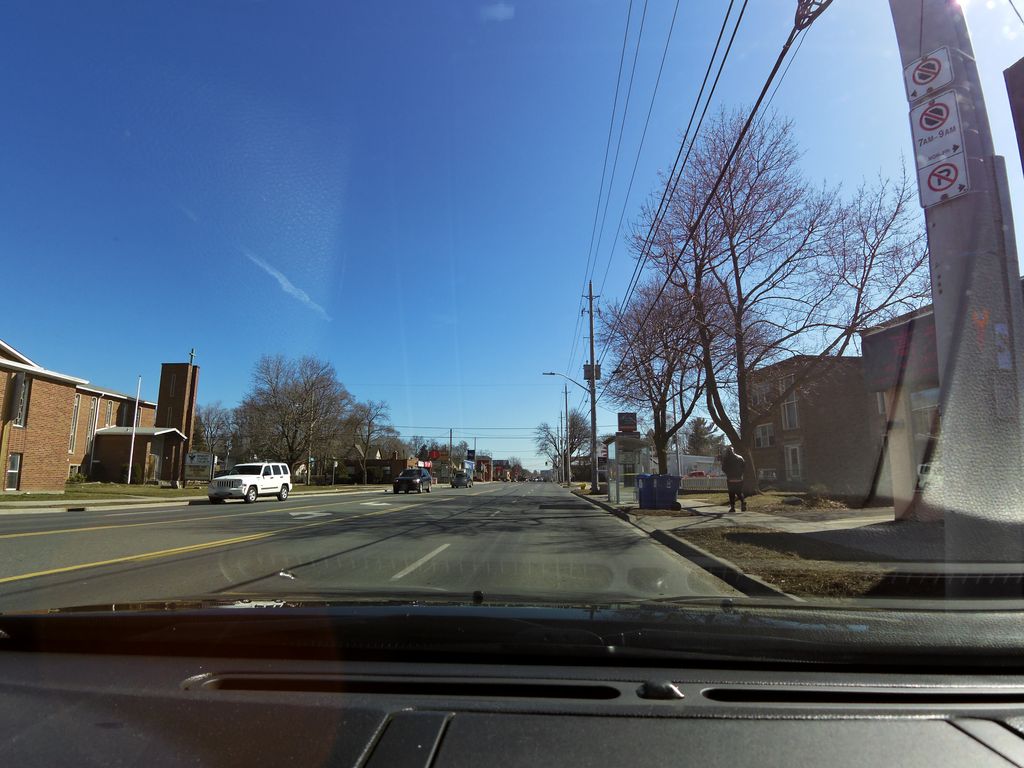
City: hamilton